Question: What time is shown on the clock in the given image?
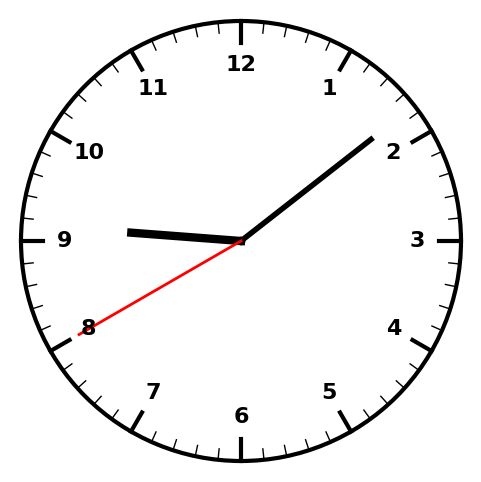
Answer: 09:08:40